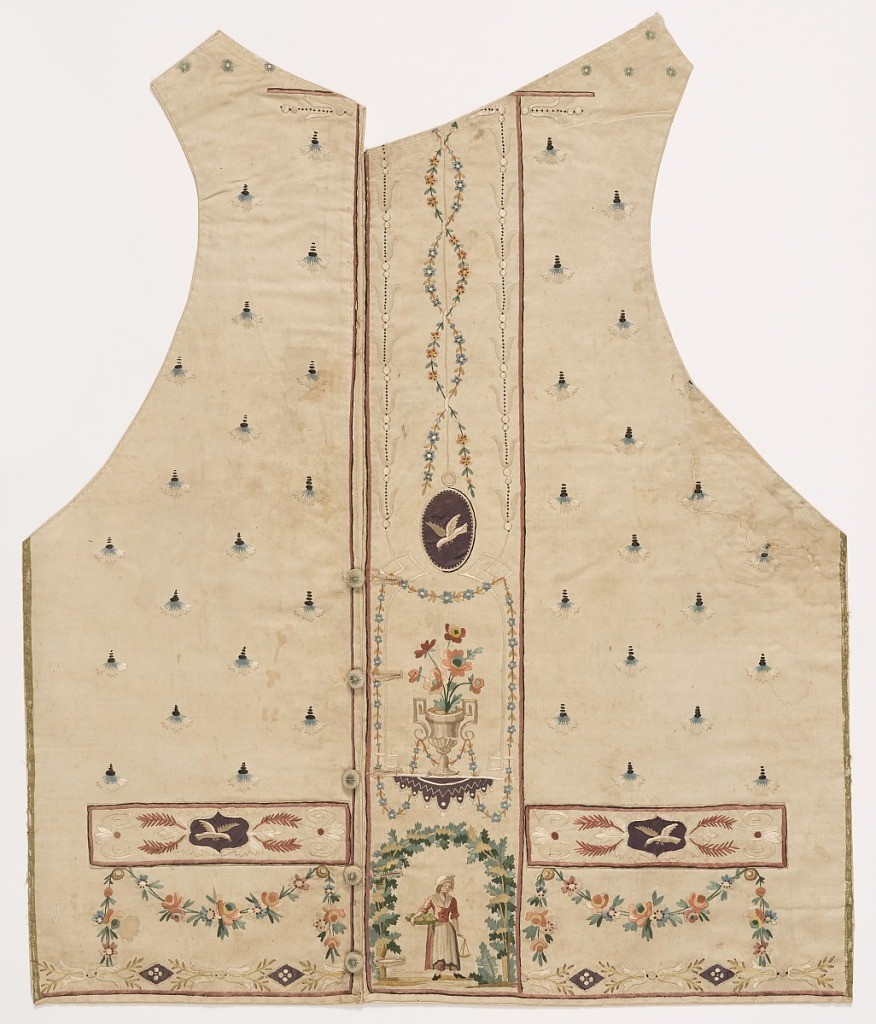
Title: Waistcoat fronts
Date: late 18th–early 19th century
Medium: silk Technique: embroidery and appliqué on satin weave
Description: Gentleman's waistcoat fronts of cream-white satin in a double-breasted style with a wide center front section containing embroidery and a dark brown appliqué medallion with a white bird. Below bird medallion is a large vase with flowers, and a woman beneath a leafy arch holding a basket of fruits or vegetables. Straight pockets have a lobed appliqué with bird motifs. Flowers garlands are below the pockets.